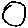
Label: circle